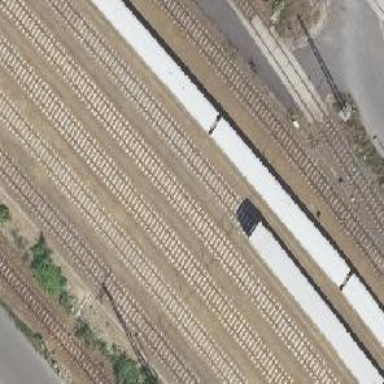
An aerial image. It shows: Railway yard.